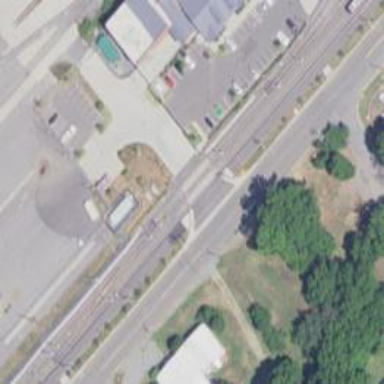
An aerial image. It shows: Railway level crossing.